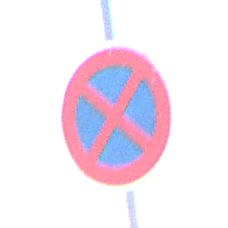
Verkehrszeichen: AbsolutesHalteverbot
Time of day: Midday
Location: Outdoor (RoadRail)
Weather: Clear
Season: Summer
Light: Natural